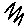
Label: zigzag